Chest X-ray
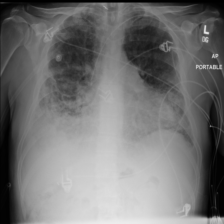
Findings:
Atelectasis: negative
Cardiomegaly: negative
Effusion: negative
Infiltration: negative
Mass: negative
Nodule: negative
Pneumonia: negative
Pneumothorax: negative
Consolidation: negative
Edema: negative
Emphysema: negative
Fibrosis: negative
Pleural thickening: negative
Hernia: negative